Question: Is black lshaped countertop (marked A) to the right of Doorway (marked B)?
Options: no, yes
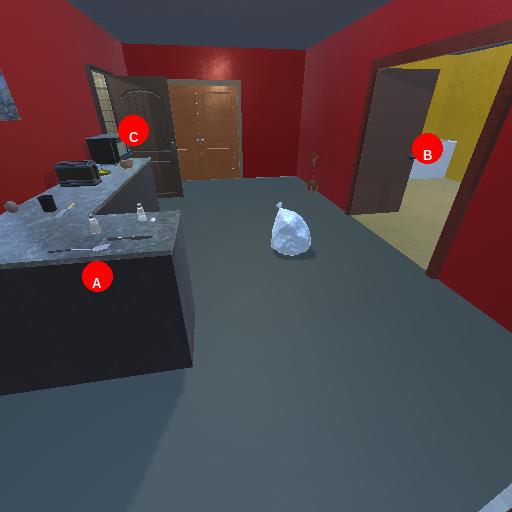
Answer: no